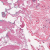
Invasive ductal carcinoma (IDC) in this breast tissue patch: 0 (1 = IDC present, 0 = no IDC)